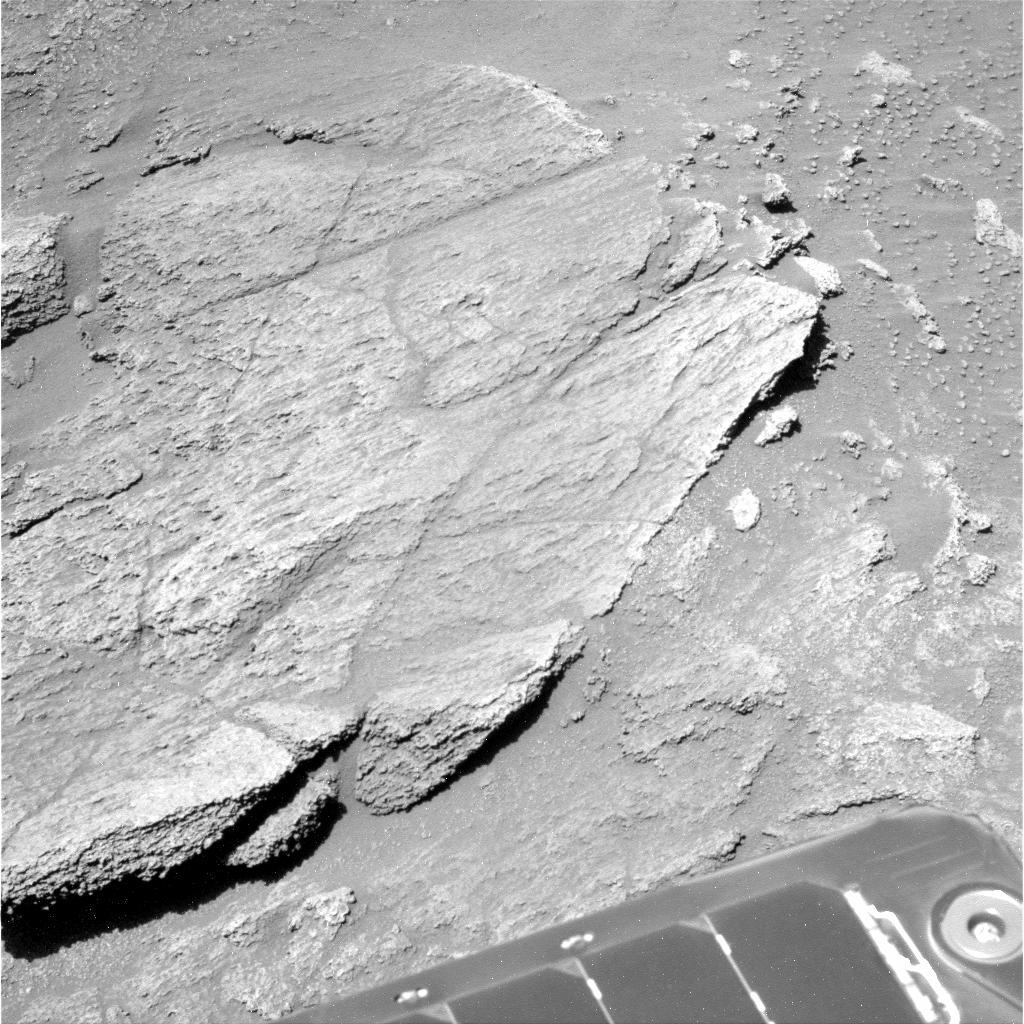
Terrain classes present: Background, Bedrock, Gravel / Sand / Soil, Shadow